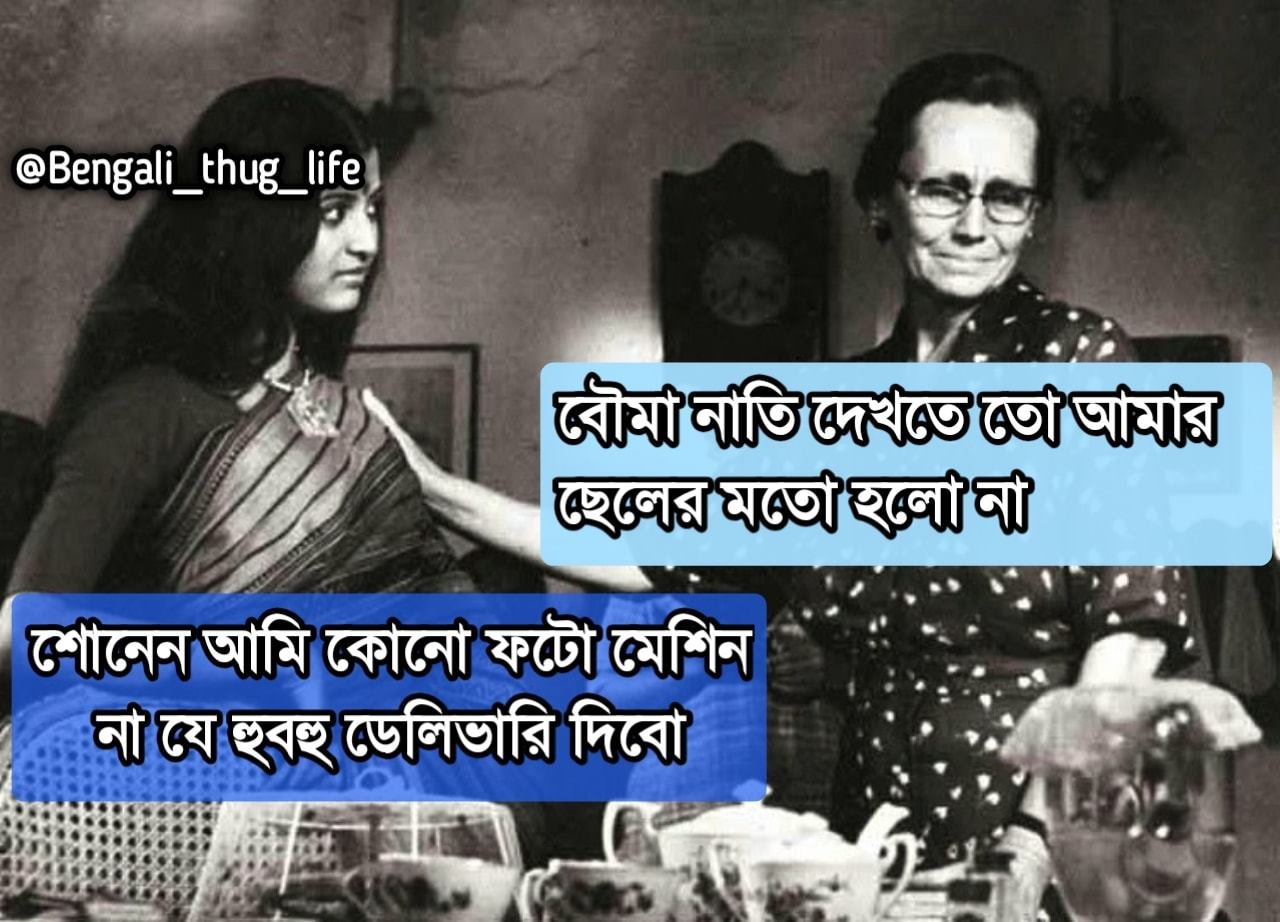
Text: বৌমা নাতি দেখতে তো আমার ছেলের মতো হলো না     শোনেন আমি কোনো ফটো মেশিন না যে হুবহু ডেলিভারি দিবো
Label: Hate
Hate category: Personal Offence
Targeted group: Individual